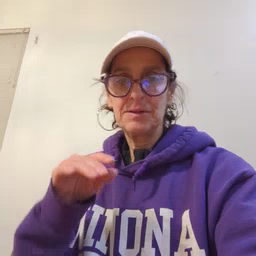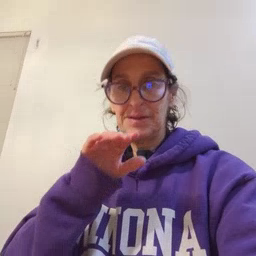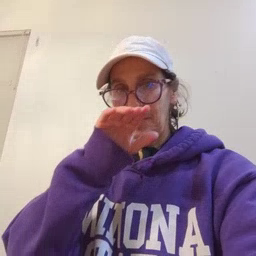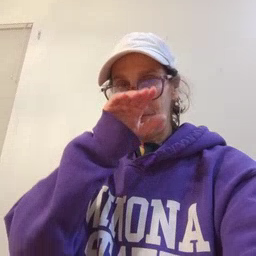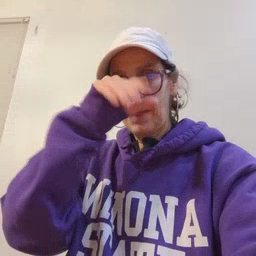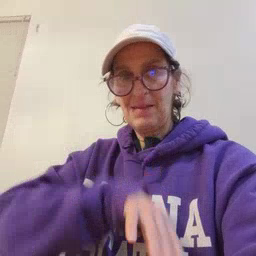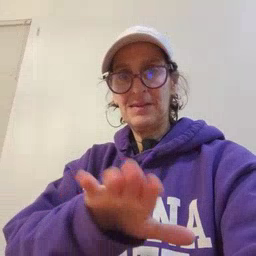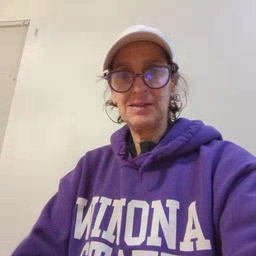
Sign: elephant